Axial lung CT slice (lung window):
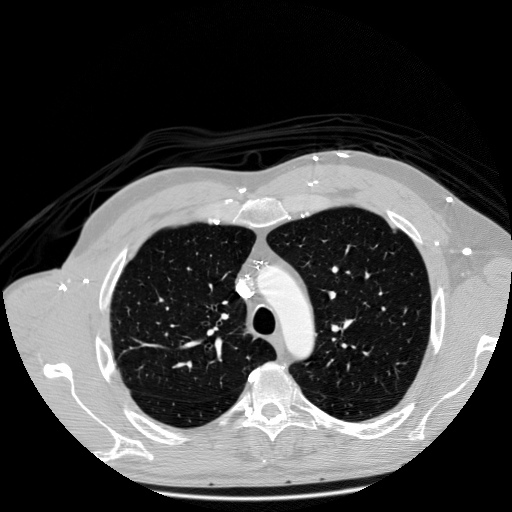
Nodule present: no